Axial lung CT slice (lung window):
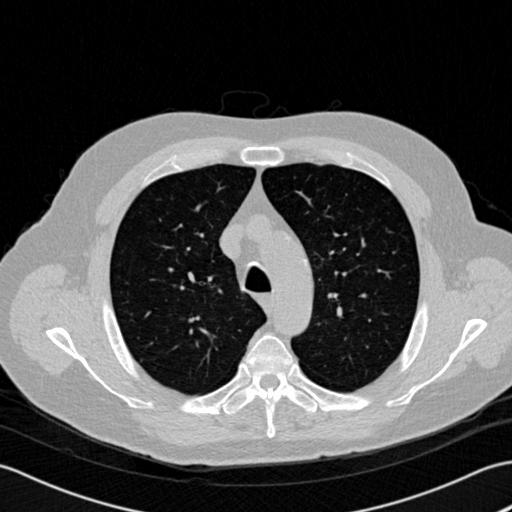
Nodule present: no